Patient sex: F
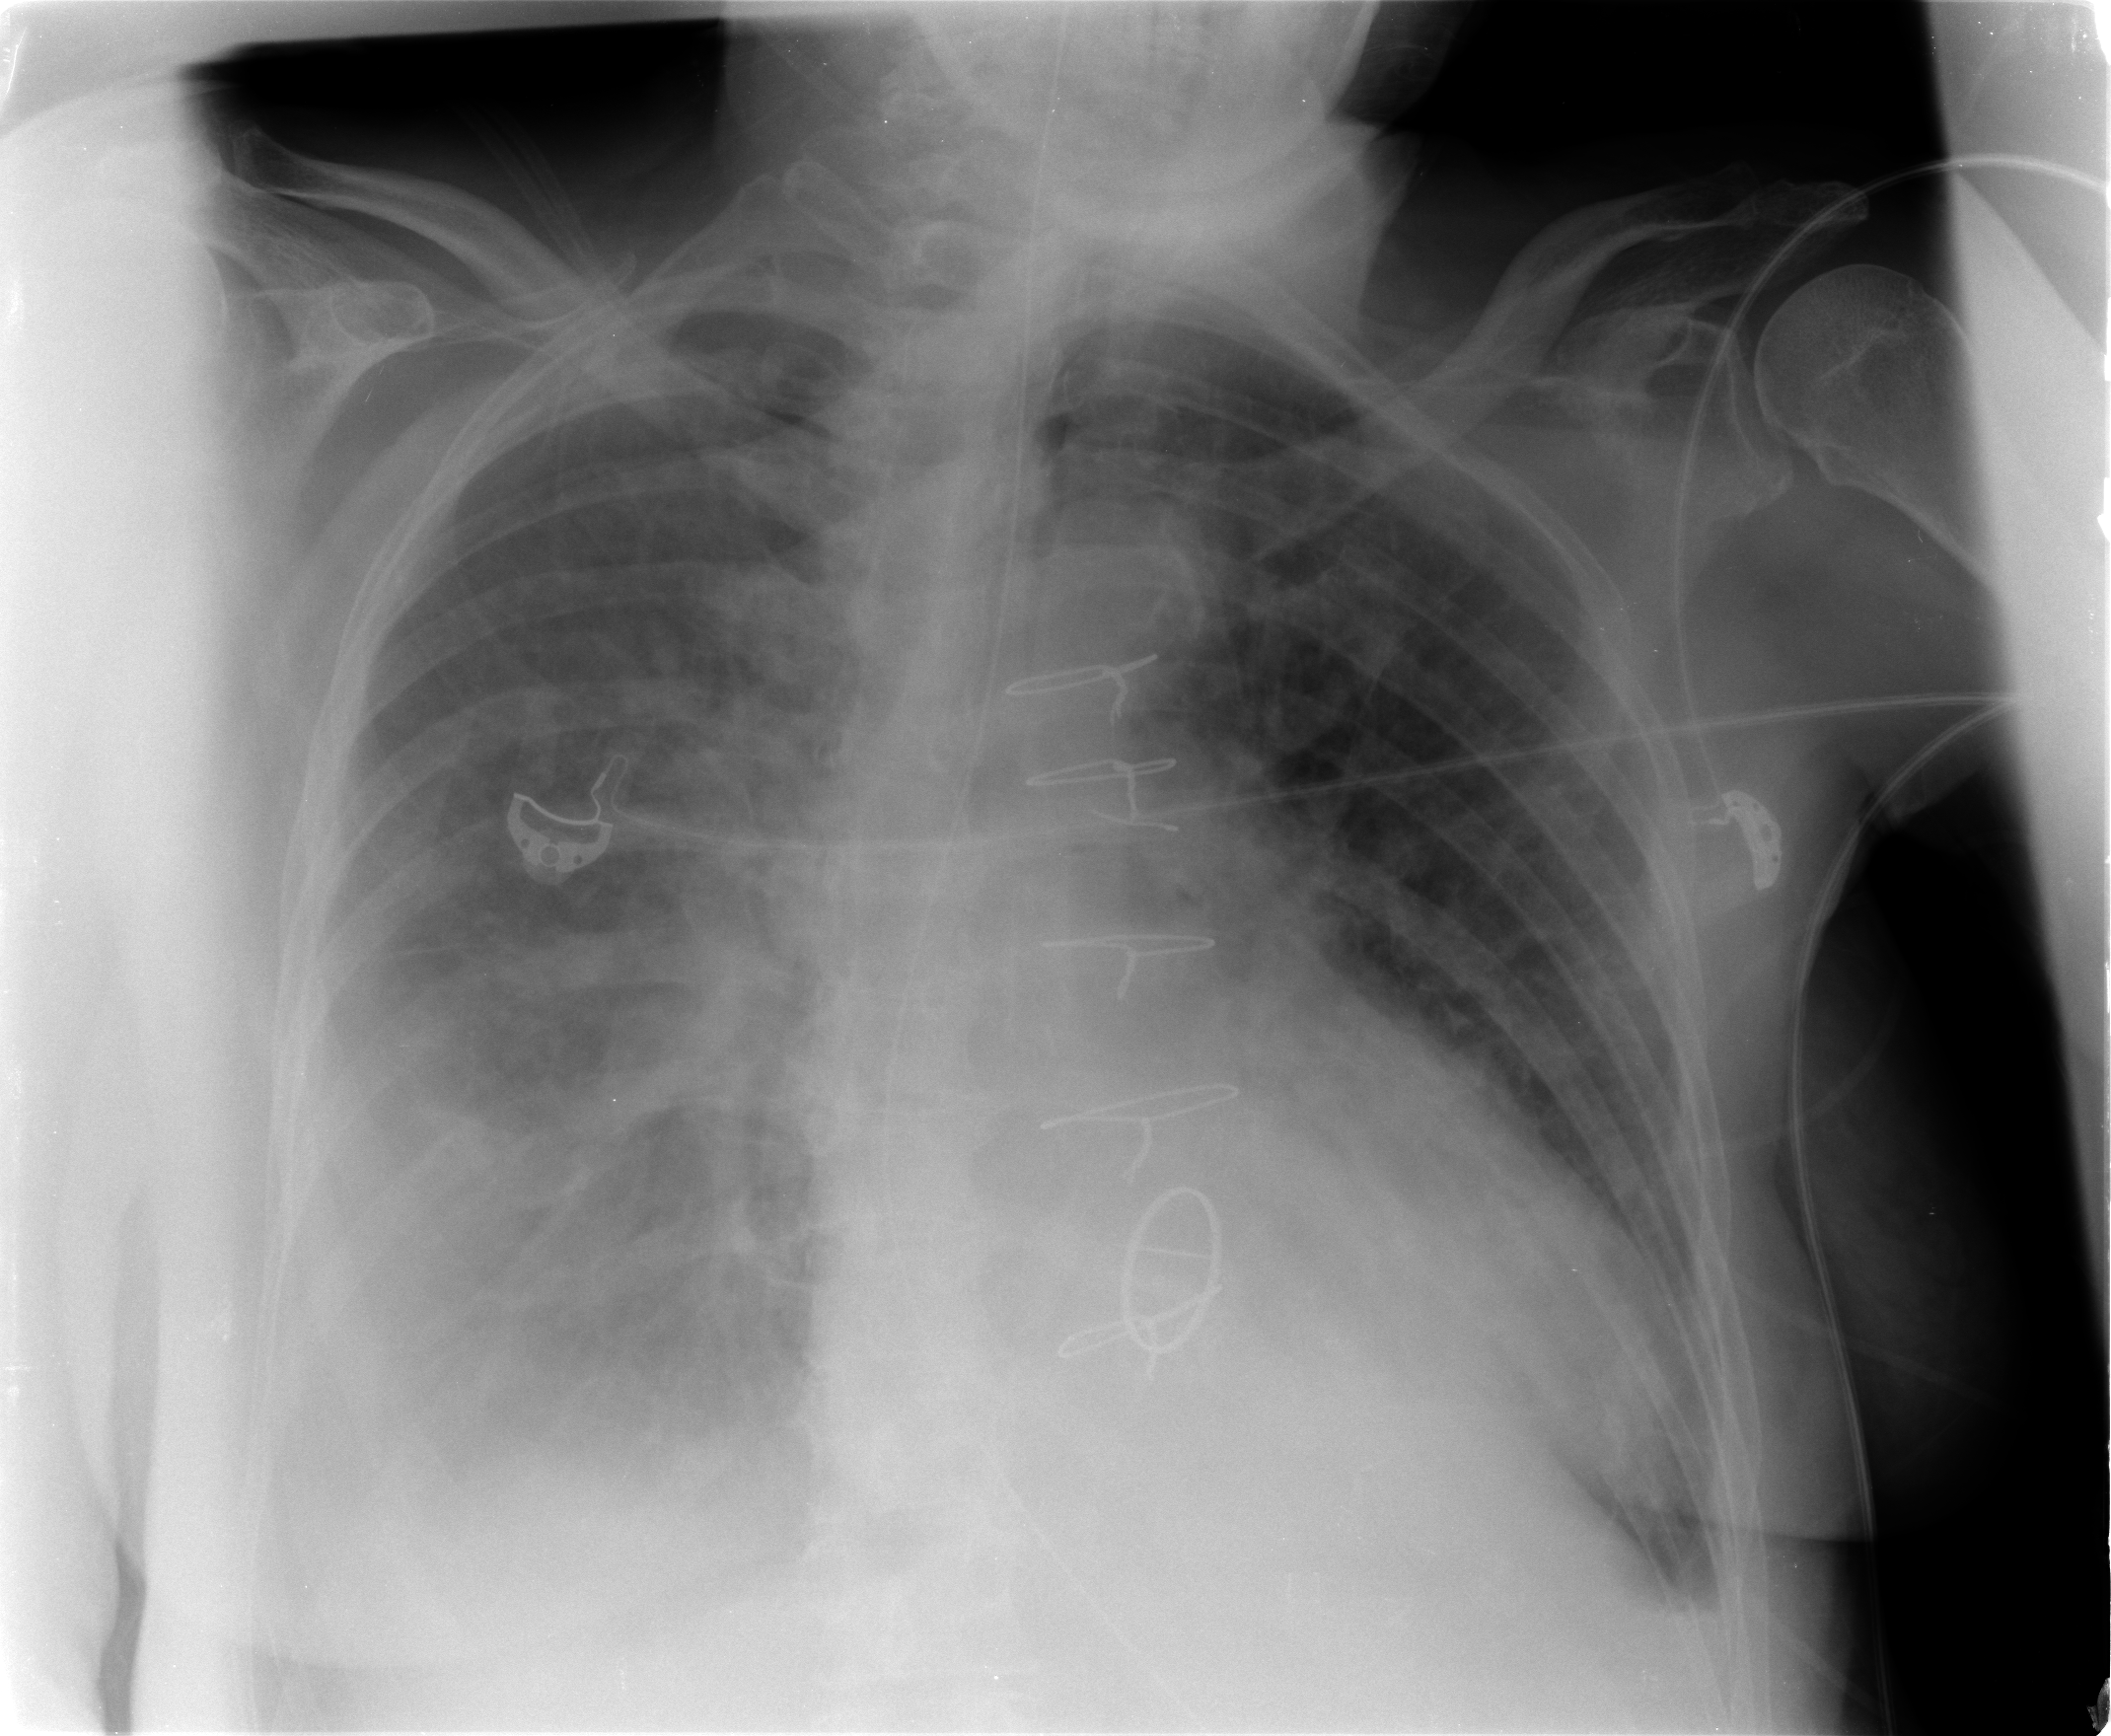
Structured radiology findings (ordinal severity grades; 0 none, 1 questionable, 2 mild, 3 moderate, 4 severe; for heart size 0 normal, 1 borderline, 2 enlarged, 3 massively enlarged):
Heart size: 2
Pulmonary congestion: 2
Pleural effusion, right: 3
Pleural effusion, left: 2
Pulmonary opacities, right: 3
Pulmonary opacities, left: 3
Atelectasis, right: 3
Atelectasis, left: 2